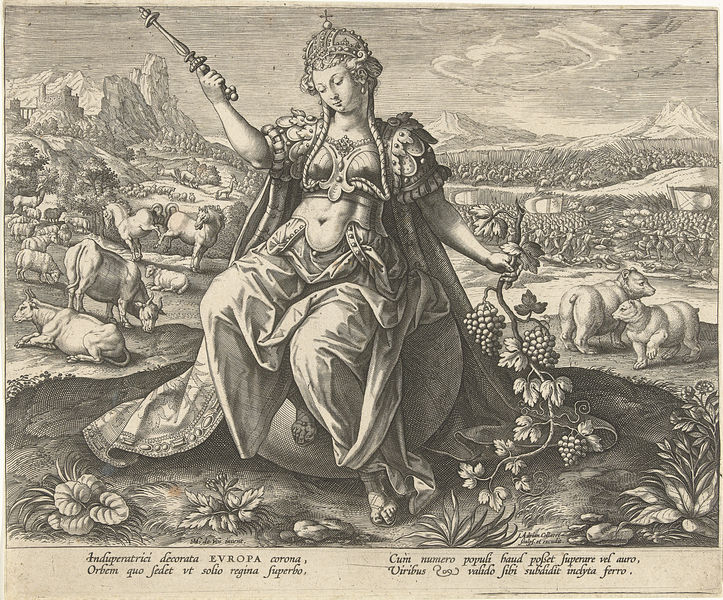
Titel: Europa
Künstler: Adriaen Collaert
Standort: Amsterdam
Institution: Rijksmuseum
Schlagwörter: berg, umhang, menschen, frau, kleid, tiere, wiese, kühe, natur, krone, pferde, berge, soldaten, schild, panzer, rinder, burg, druck, radierung, stich, göttin, heer, rüstung, antik, amazone, königin, kupferstich, ochsen, bären, zepter, römisch, kriegerin